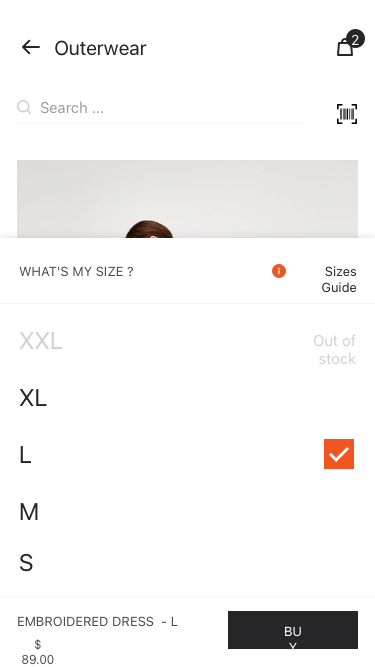
Text in this UI design:
Search ...
Outerwear
2
KIMONO
$ 89.00
Add to cart
EMBROIDERED DRESS  - L
$ 89.00
BUY
What's my size ?
XXL
Out of stock
XL
L
M
S
Sizes Guide